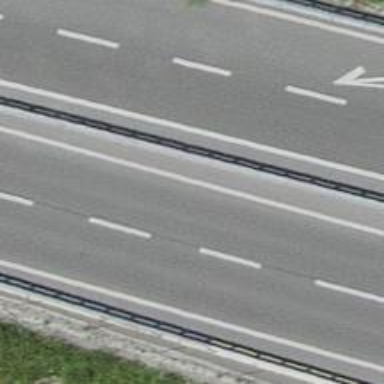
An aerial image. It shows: Asphalt motorway.